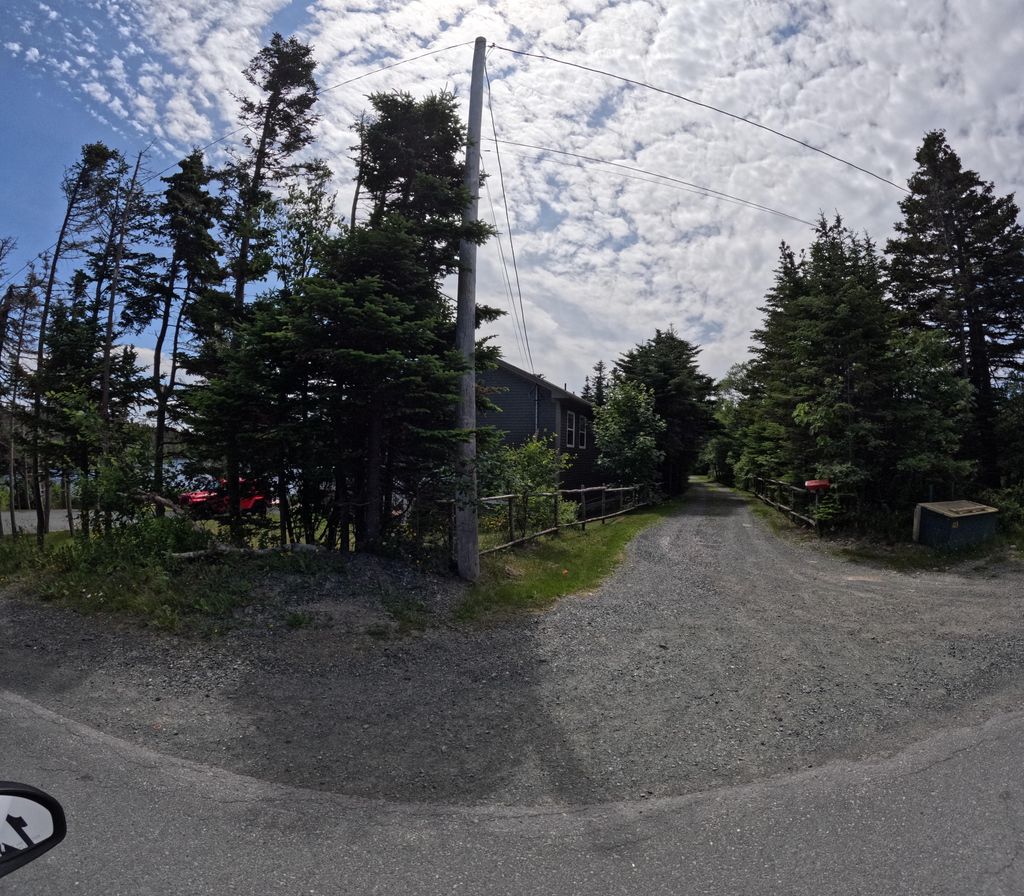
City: st_johns